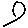
Label: line